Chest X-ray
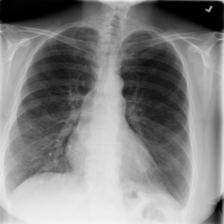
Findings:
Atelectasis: positive
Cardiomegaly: negative
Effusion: positive
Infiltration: negative
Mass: negative
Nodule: negative
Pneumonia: negative
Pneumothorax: negative
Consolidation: negative
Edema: negative
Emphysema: negative
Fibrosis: positive
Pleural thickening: negative
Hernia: negative